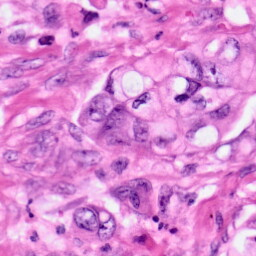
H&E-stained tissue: Pancreatic